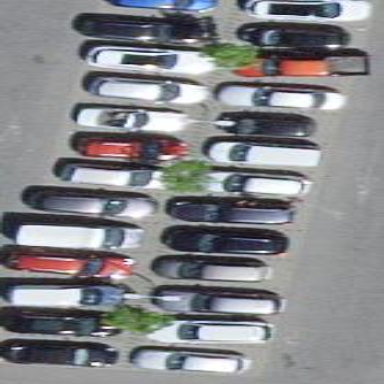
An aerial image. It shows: Street side parking area.